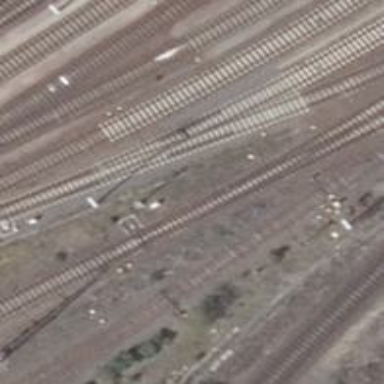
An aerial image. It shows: Rail yard with electrified contact lines for railway operations.